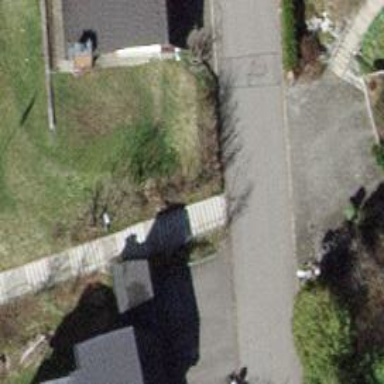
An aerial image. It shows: Road with steps.